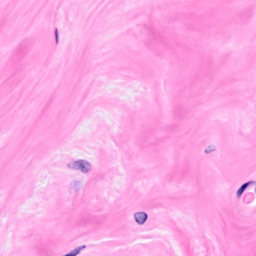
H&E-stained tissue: Breast